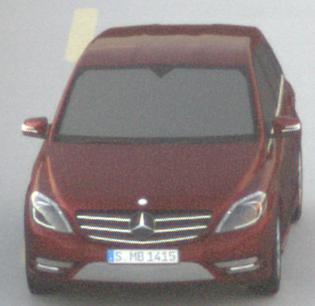
Make: Mercedes-Benz
Model: B 180 BlueEFFICIENCY
Detailed model: B-Class (246)
Model produced from: 2011/11
Model produced until: 2012/10
Doors: 5
Color: red
Road condition: dry road
Daytime: sunrise or sunset
Contrast: low contrast